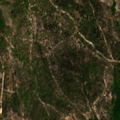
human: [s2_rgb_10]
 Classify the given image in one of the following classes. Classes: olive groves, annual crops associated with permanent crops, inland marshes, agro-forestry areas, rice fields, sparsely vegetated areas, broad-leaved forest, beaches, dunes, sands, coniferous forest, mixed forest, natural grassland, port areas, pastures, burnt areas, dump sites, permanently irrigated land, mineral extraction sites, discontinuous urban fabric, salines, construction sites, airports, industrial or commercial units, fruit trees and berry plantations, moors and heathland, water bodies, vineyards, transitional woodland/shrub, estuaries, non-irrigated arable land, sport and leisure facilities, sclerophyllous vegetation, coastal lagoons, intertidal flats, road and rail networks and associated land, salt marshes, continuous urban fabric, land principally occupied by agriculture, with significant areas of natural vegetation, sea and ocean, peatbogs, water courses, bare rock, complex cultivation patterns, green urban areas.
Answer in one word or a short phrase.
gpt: continuous urban fabric